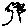
Label: tree